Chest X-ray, PA view. Patient: 33 years old, sex F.
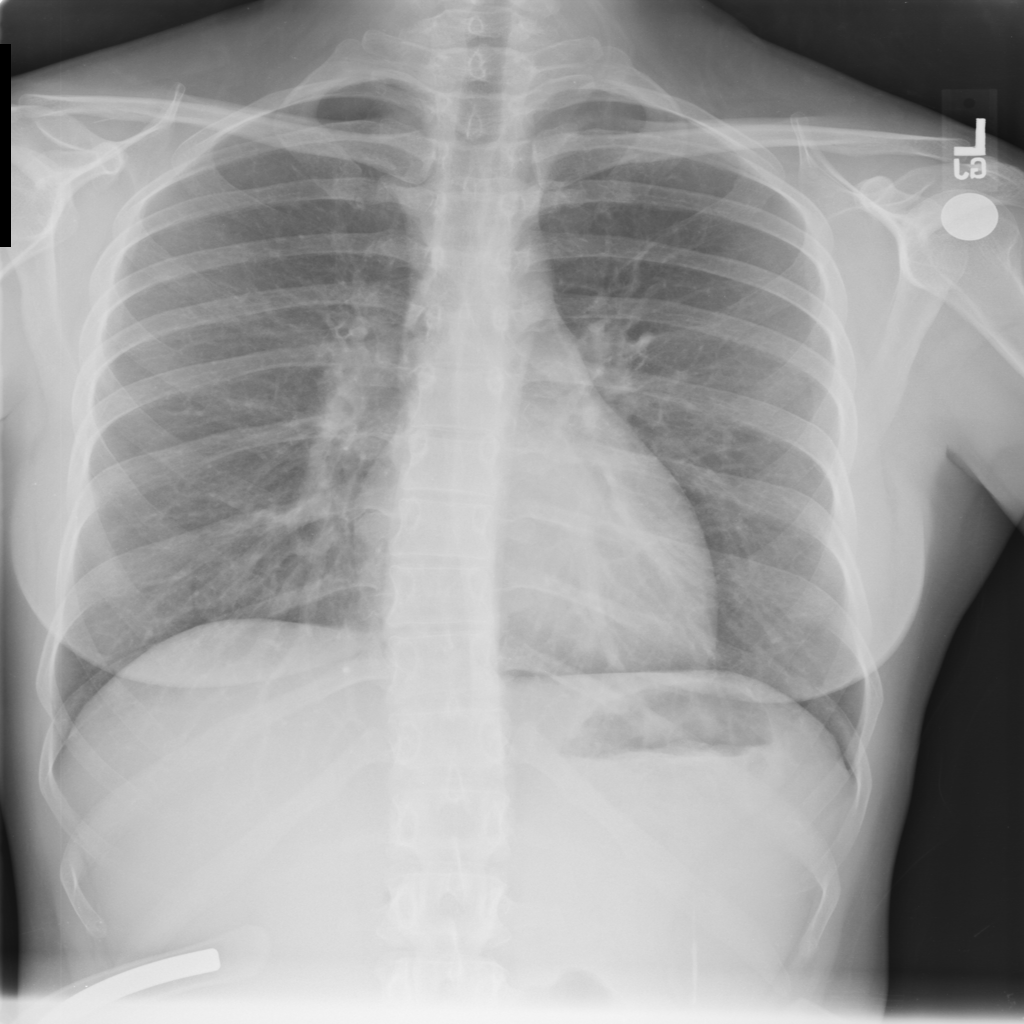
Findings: No Finding